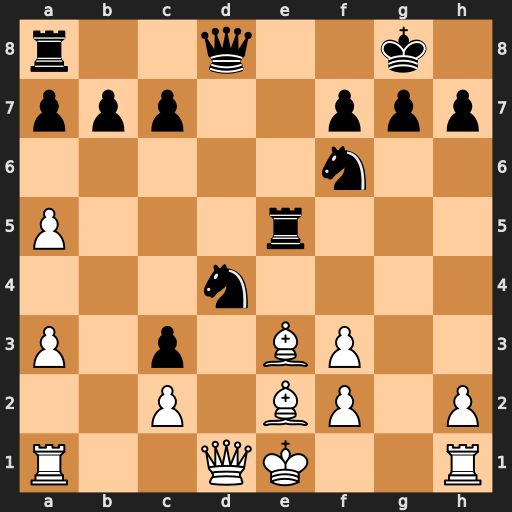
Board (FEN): r2q2k1/ppp2ppp/5n2/P3r3/3n4/P1p1BP2/2P1BP1P/R2QK2R
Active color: w
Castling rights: KQ
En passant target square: -
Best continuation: Qxd4